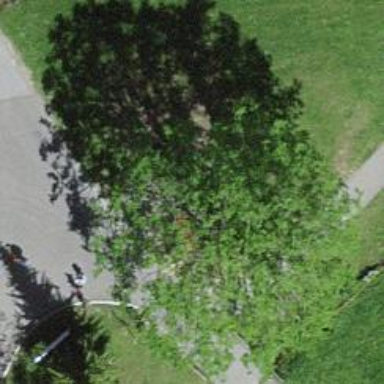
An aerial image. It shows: Red bench.